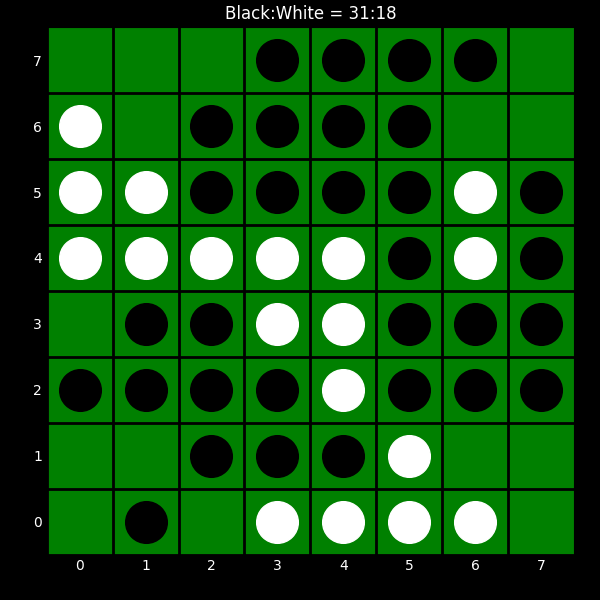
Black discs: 31
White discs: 18